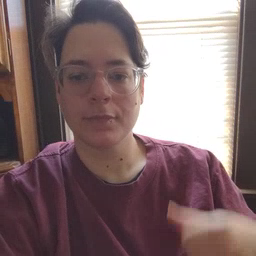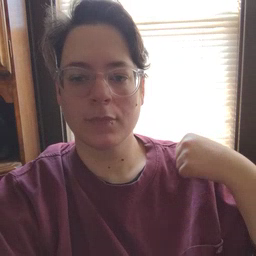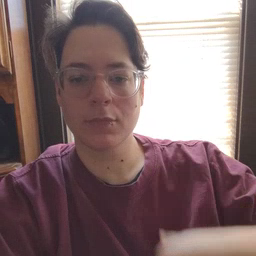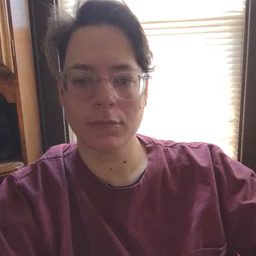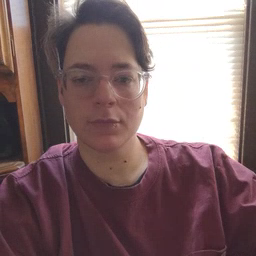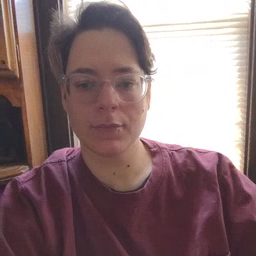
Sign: jacket